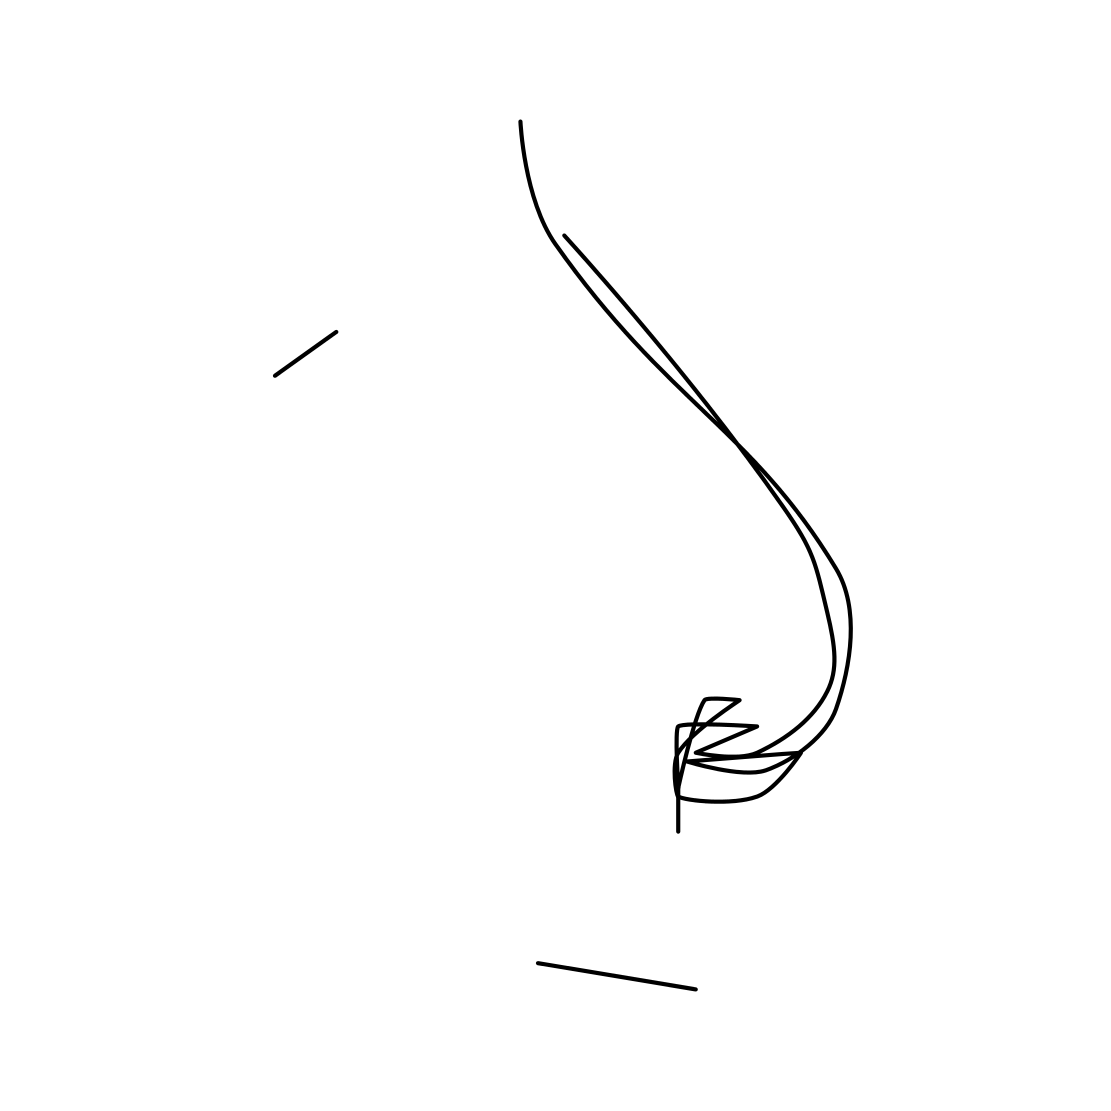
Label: nose